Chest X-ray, PA view. Patient: 50 years old, sex M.
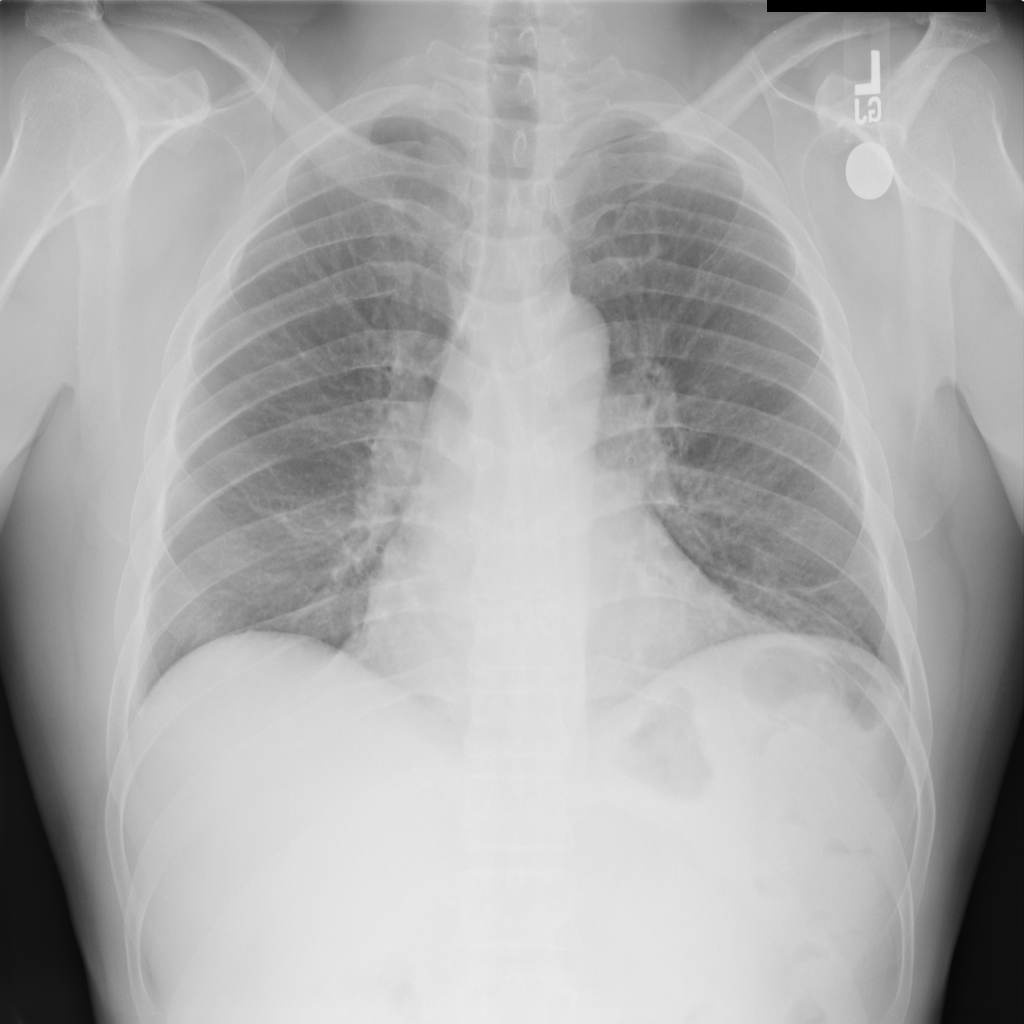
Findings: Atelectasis